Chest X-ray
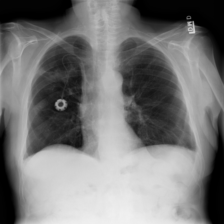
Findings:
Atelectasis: negative
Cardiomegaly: negative
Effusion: negative
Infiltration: positive
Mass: negative
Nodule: negative
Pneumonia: negative
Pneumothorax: negative
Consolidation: negative
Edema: negative
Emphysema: negative
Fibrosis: negative
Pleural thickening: negative
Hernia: negative